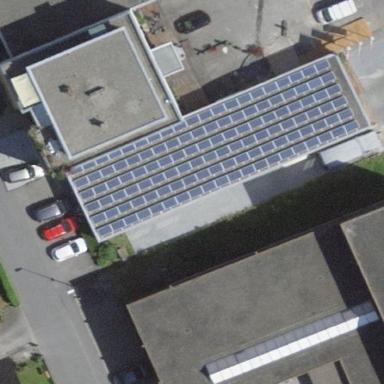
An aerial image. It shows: Solar power generator.